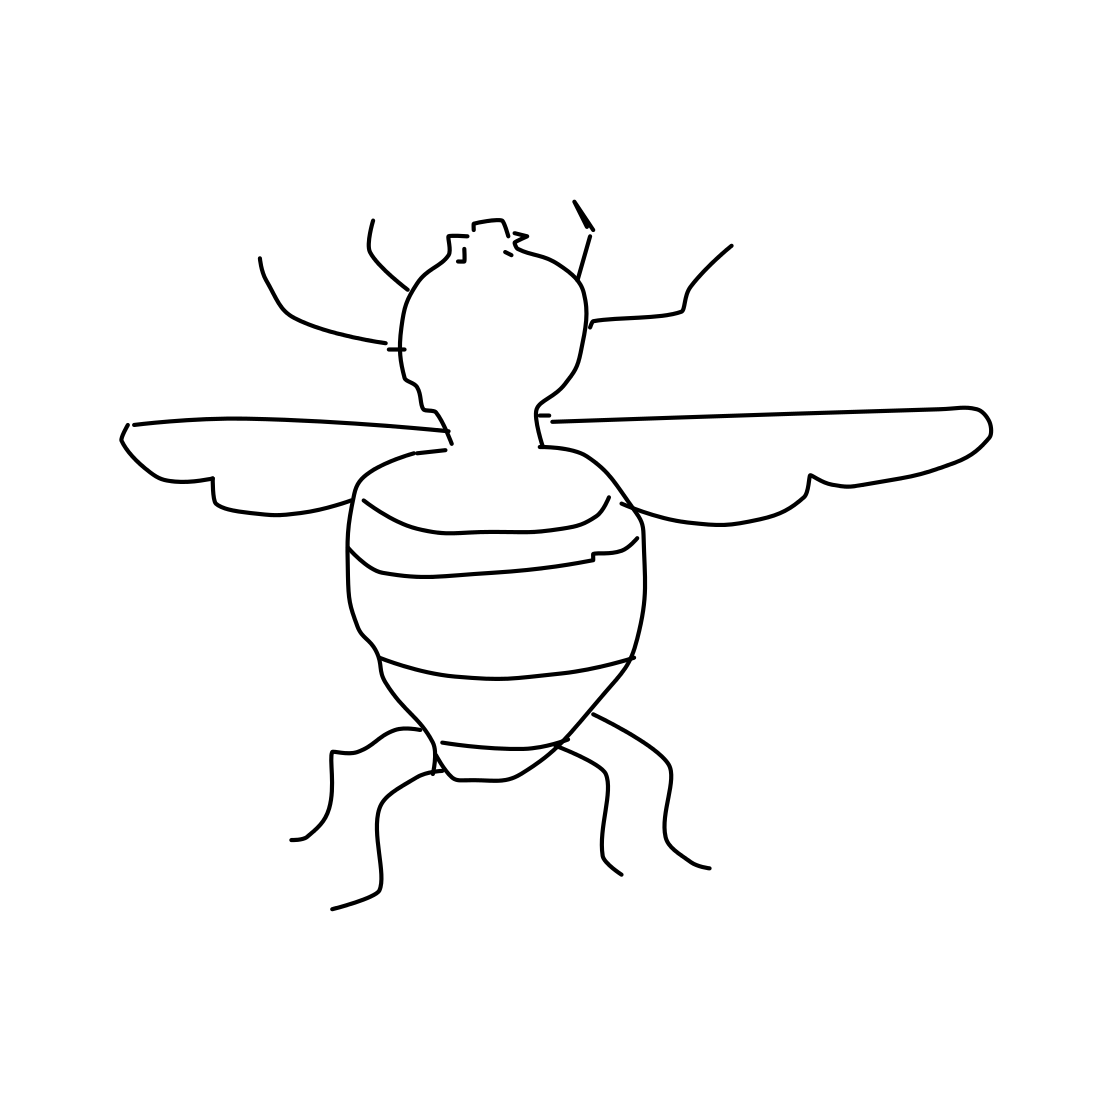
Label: bee